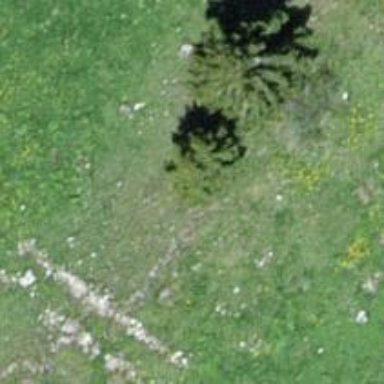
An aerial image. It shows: Needle-leaved tree in nature.